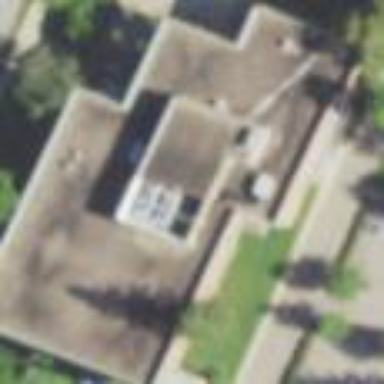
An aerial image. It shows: Building that serves as library.